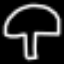
Label: mushroom